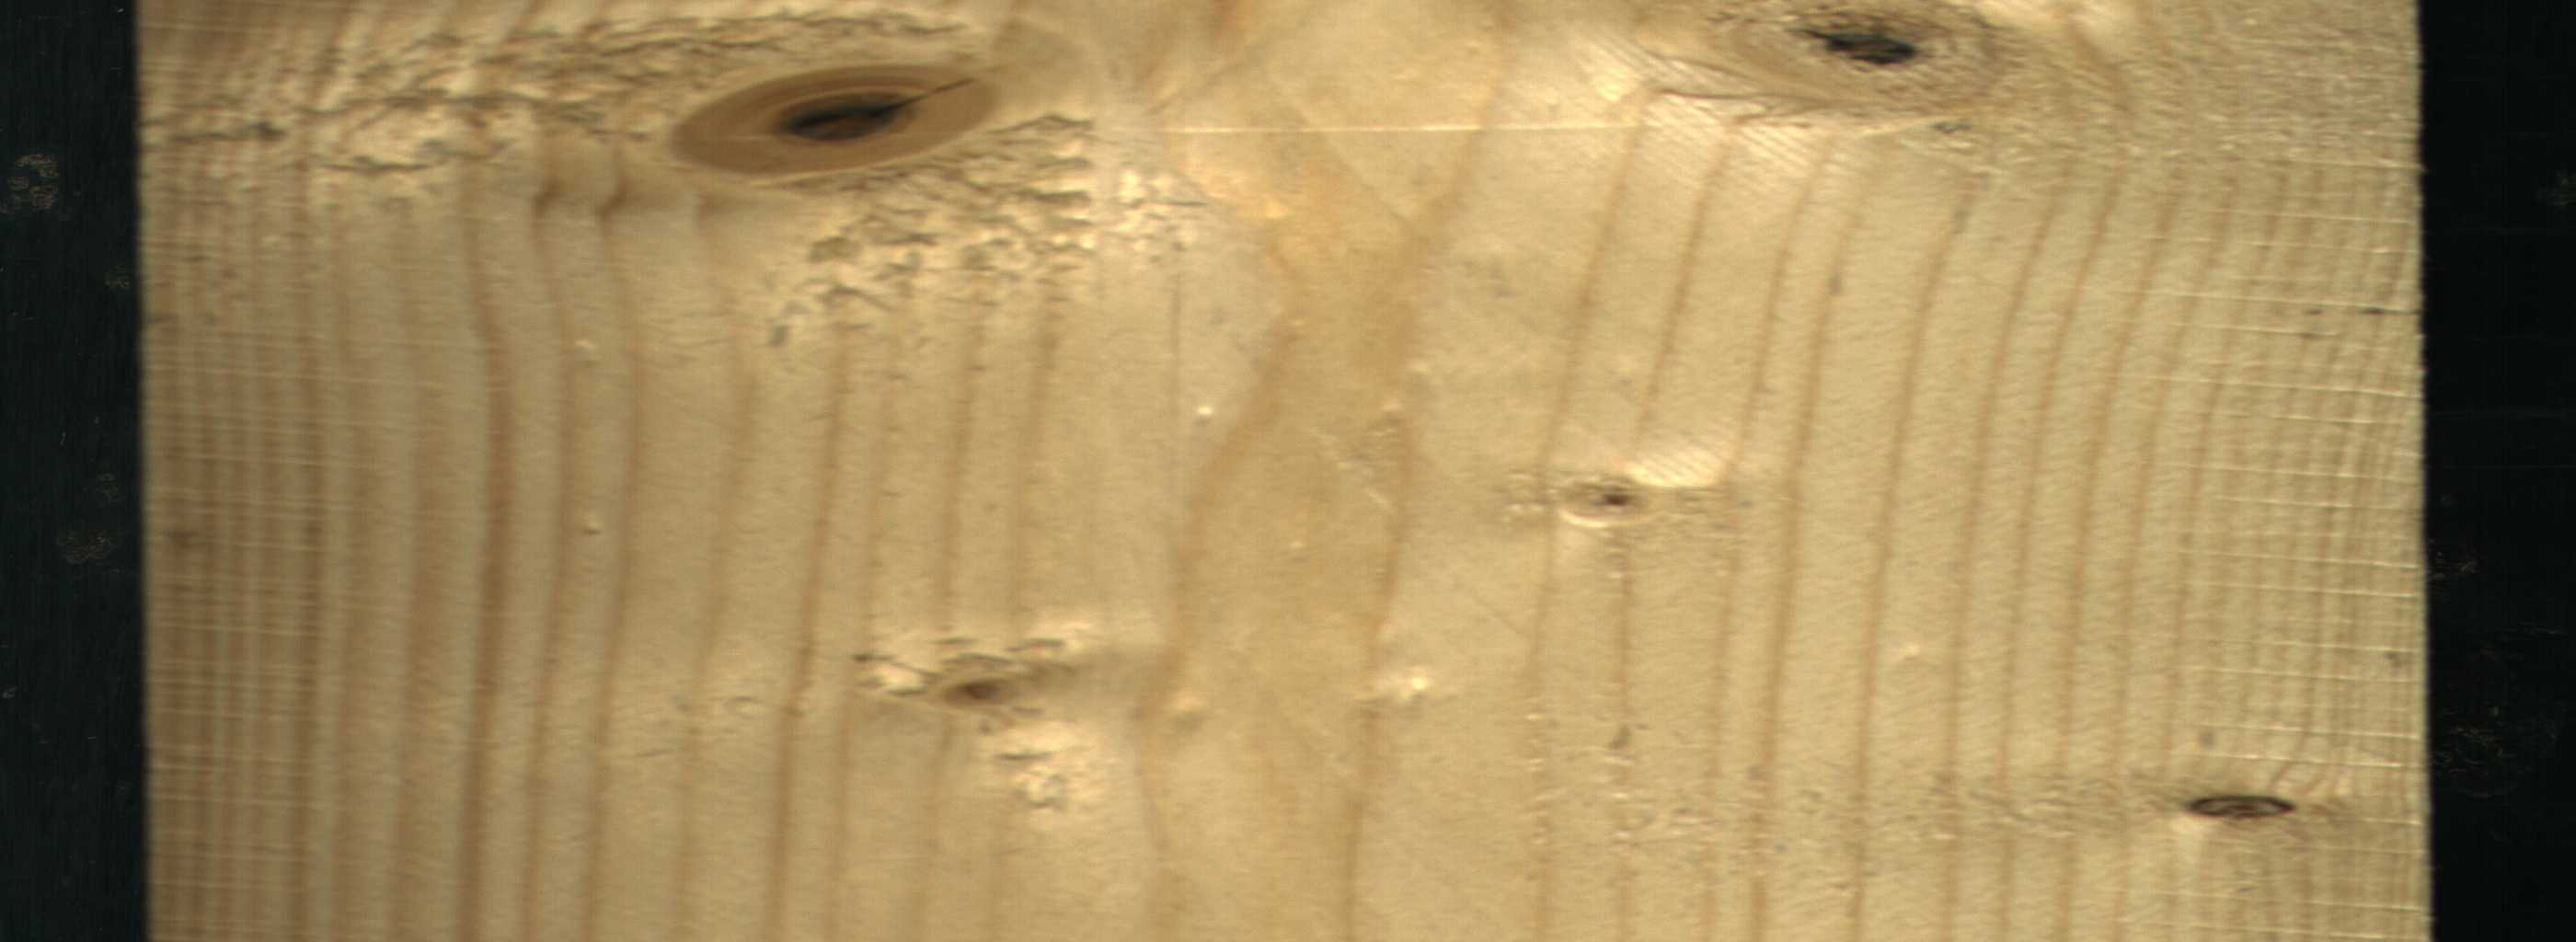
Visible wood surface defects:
Dead_Knot
Dead_Knot
Dead_Knot
Live_Knot
Live_Knot